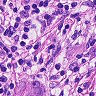
Metastatic tissue present: yes